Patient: sex F, age 73
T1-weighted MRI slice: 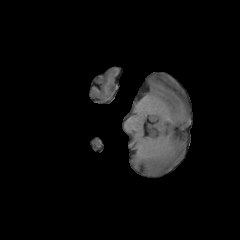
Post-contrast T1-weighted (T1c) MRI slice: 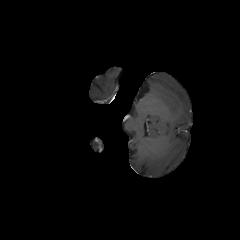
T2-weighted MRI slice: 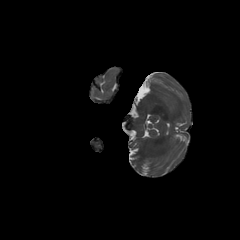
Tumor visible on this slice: no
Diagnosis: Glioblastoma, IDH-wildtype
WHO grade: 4